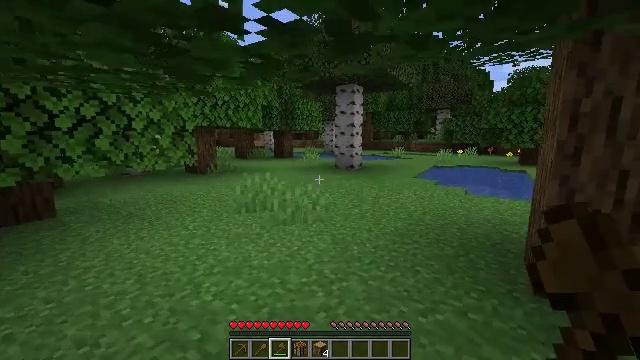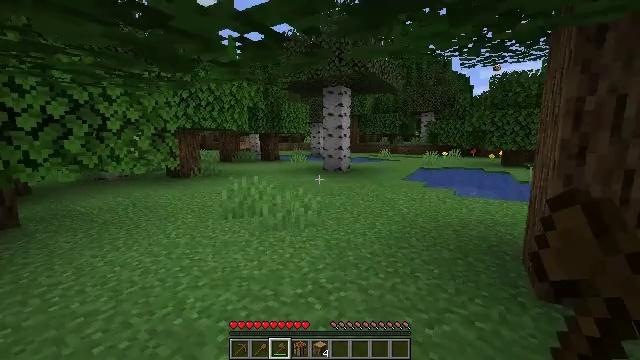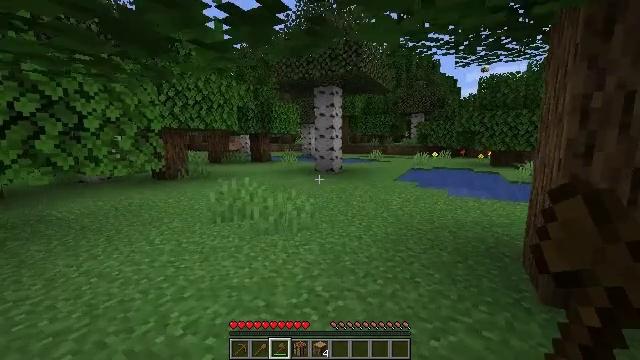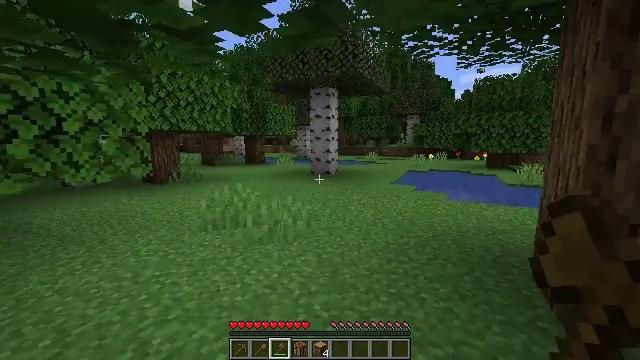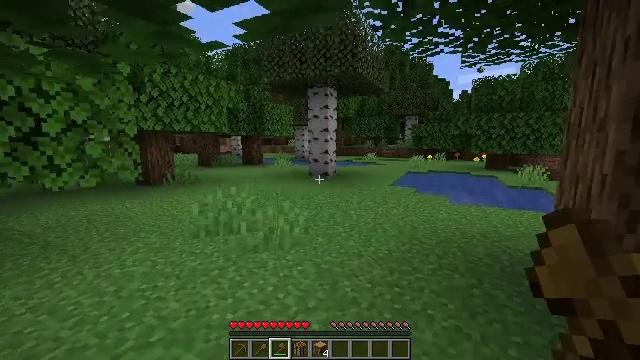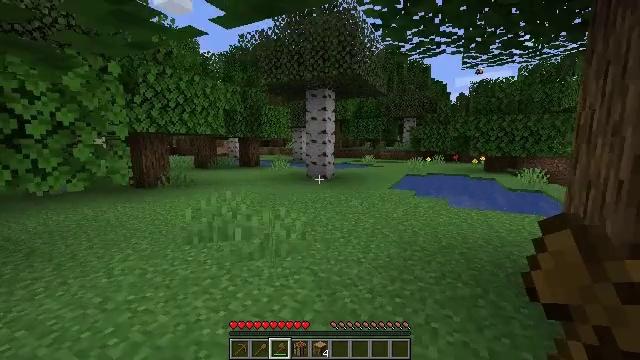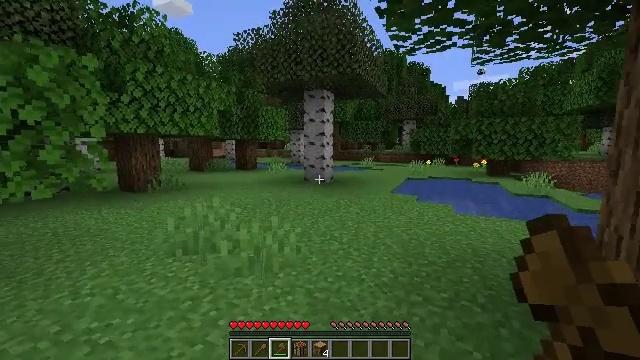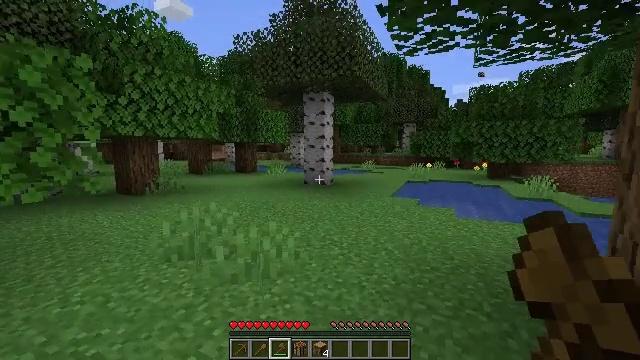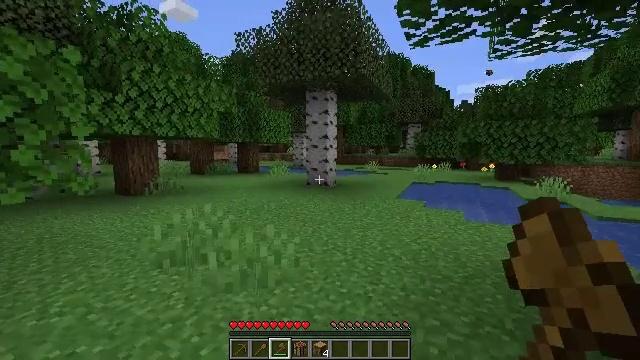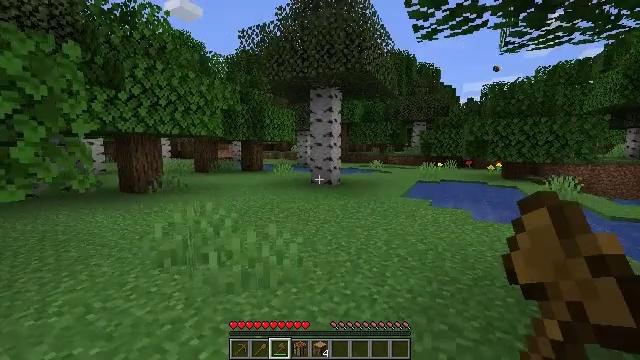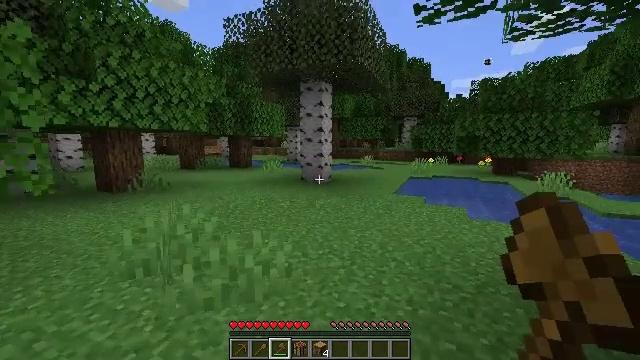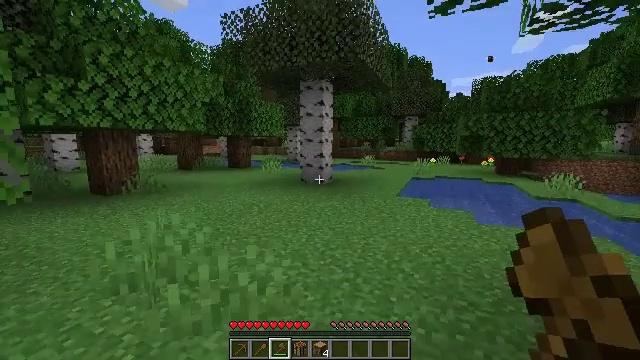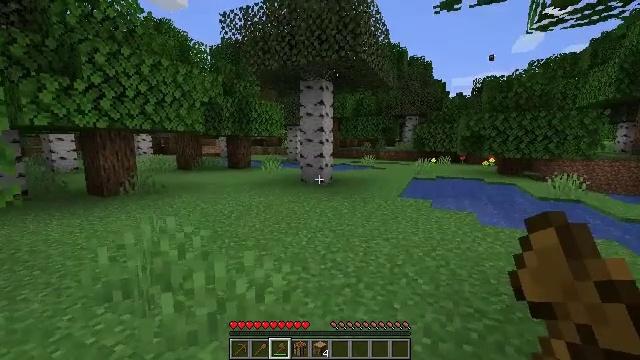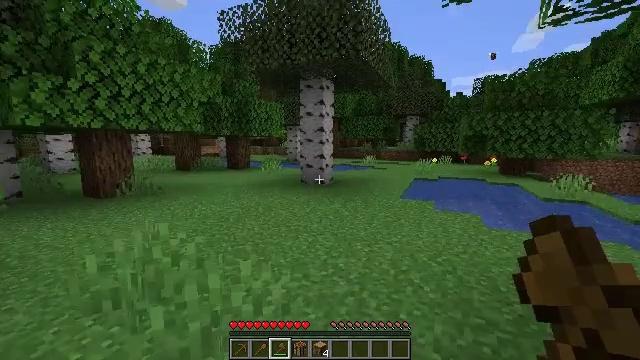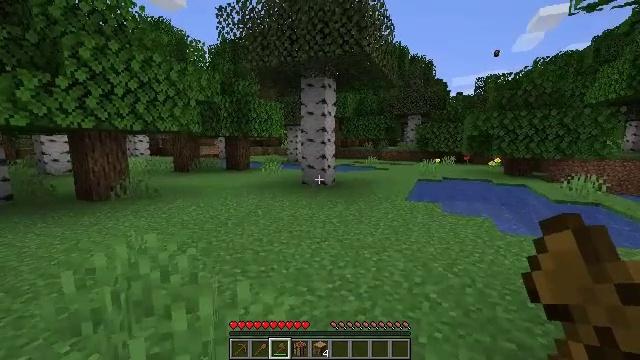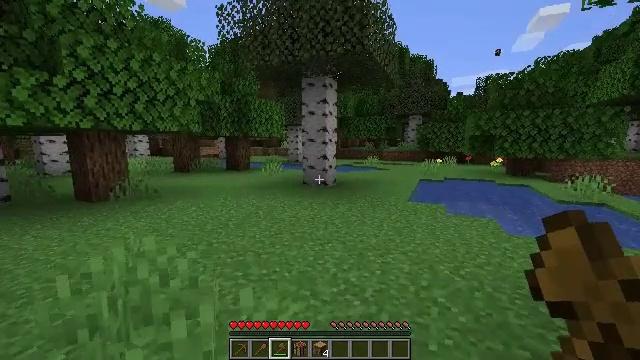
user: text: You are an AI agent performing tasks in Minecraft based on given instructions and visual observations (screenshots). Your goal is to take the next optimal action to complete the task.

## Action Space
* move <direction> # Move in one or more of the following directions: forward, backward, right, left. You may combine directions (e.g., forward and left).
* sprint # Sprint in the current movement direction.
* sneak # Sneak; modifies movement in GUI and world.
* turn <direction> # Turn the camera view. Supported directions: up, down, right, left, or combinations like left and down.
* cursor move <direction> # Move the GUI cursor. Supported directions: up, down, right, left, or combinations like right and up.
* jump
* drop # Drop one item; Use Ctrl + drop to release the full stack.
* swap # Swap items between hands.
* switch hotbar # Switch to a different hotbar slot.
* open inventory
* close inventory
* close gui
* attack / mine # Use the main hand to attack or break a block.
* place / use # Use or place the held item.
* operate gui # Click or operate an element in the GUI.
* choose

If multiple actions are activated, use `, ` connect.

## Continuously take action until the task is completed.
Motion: motion action
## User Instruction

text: Chop down the oak log.
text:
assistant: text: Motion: move forward, turn right, attack / mine
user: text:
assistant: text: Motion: move forward, turn right, attack / mine
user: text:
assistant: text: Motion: move forward, turn right, attack / mine
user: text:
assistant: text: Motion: move forward, attack / mine
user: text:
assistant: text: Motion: move forward, attack / mine
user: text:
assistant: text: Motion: move forward, attack / mine
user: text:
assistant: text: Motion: move forward, attack / mine
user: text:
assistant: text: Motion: move forward, attack / mine
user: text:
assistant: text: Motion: move forward, attack / mine
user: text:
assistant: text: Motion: move forward, turn right, attack / mine
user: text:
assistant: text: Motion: move forward, attack / mine
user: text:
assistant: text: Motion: move forward, attack / mine
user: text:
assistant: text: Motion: move forward, attack / mine
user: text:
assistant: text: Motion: move forward and move left, attack / mine
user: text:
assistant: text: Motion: move forward and move left, attack / mine
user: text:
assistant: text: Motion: move forward and move left, attack / mine
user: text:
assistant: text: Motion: move forward and move left, attack / mine
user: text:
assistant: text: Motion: move forward and move left, attack / mine
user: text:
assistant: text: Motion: move forward, attack / mine
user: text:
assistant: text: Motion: move forward, turn right, attack / mine
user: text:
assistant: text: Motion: move forward, turn right, attack / mine
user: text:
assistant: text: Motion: move forward and move right, turn right, attack / mine
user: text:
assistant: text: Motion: move forward and move right, attack / mine
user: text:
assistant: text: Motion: move forward and move right, attack / mine
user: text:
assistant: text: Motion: move forward and move right, attack / mine
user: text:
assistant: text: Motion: move forward and move right, attack / mine
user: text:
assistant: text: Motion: move forward and move right, attack / mine
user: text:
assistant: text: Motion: move forward and move right, attack / mine
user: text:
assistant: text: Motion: move forward, attack / mine
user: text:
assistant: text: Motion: move forward, attack / mine